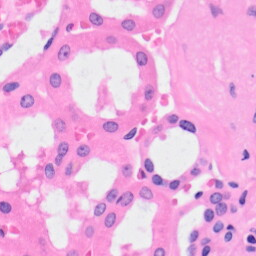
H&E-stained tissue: Kidney